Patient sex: M
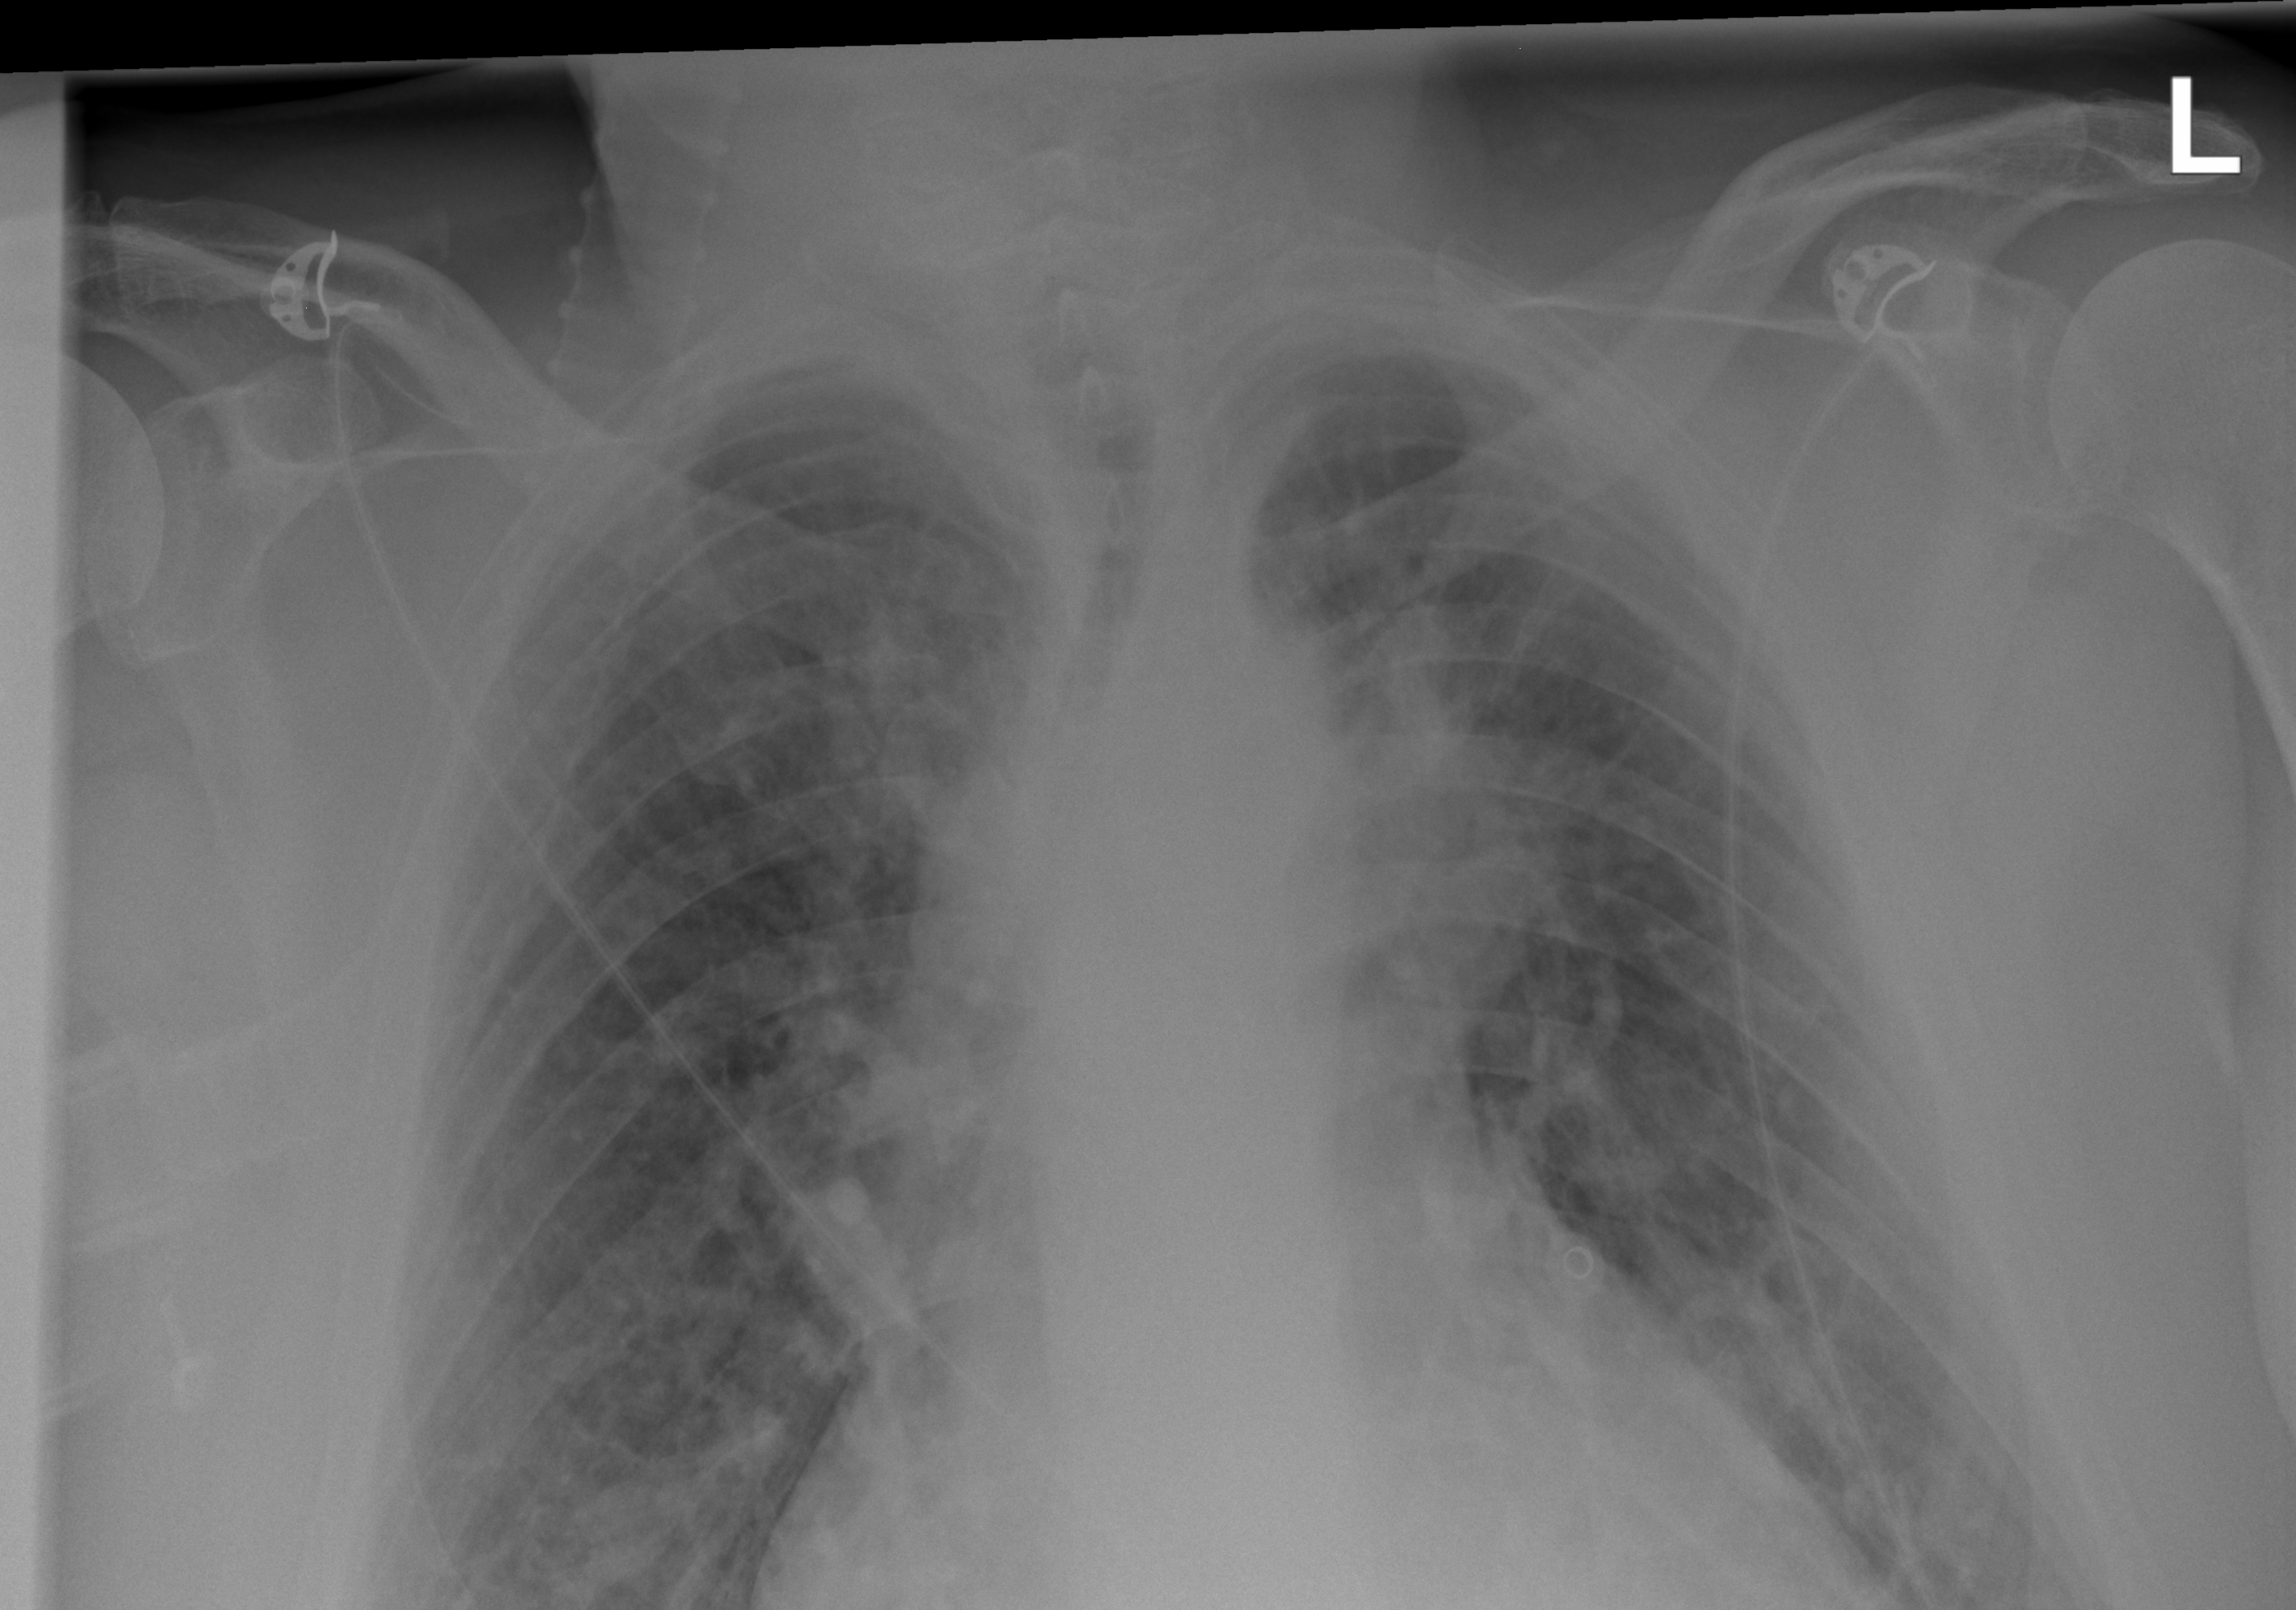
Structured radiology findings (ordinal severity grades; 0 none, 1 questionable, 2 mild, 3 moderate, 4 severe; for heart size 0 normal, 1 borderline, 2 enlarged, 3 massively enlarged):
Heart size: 2
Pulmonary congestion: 2
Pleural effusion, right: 2
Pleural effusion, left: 2
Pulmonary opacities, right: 2
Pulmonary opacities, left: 2
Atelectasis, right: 2
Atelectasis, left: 2